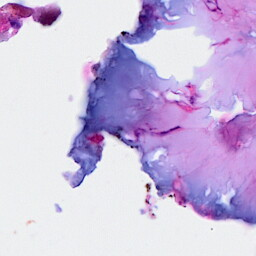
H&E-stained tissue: Breast